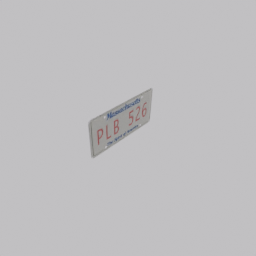
Label: mechanical